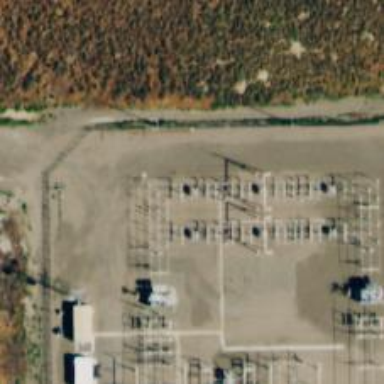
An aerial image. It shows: Switch used for power control.